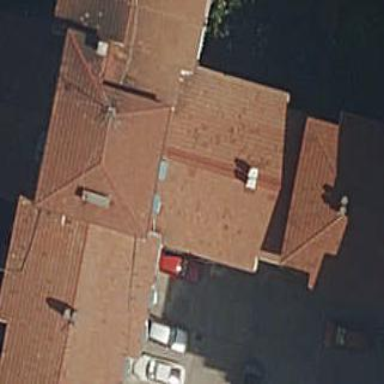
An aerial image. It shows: Part of building.